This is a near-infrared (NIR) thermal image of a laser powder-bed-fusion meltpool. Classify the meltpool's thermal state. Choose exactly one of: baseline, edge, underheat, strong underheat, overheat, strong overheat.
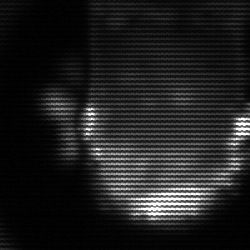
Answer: baseline